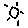
Label: sun